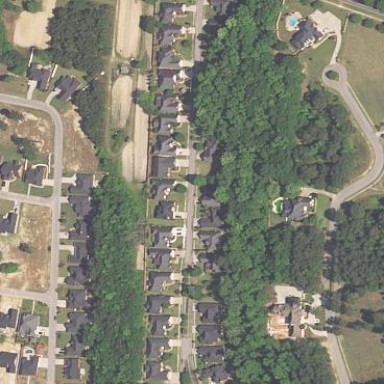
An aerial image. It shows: Single-family residential area within subdivision.